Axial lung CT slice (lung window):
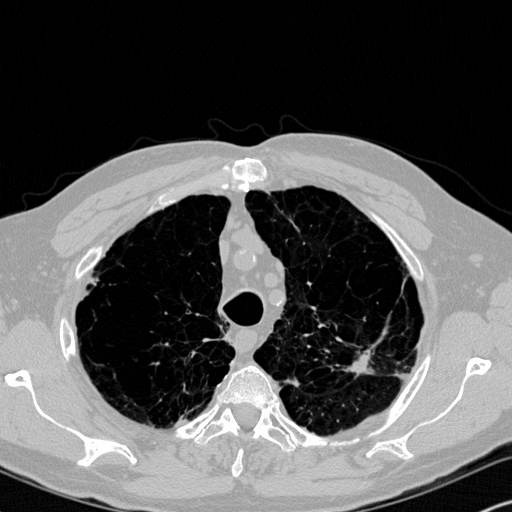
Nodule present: yes
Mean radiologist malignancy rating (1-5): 4